Field crop: maize
Growth stage: 1
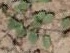
Species: convolvulus